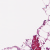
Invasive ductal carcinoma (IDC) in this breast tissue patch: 0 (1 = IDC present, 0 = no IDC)